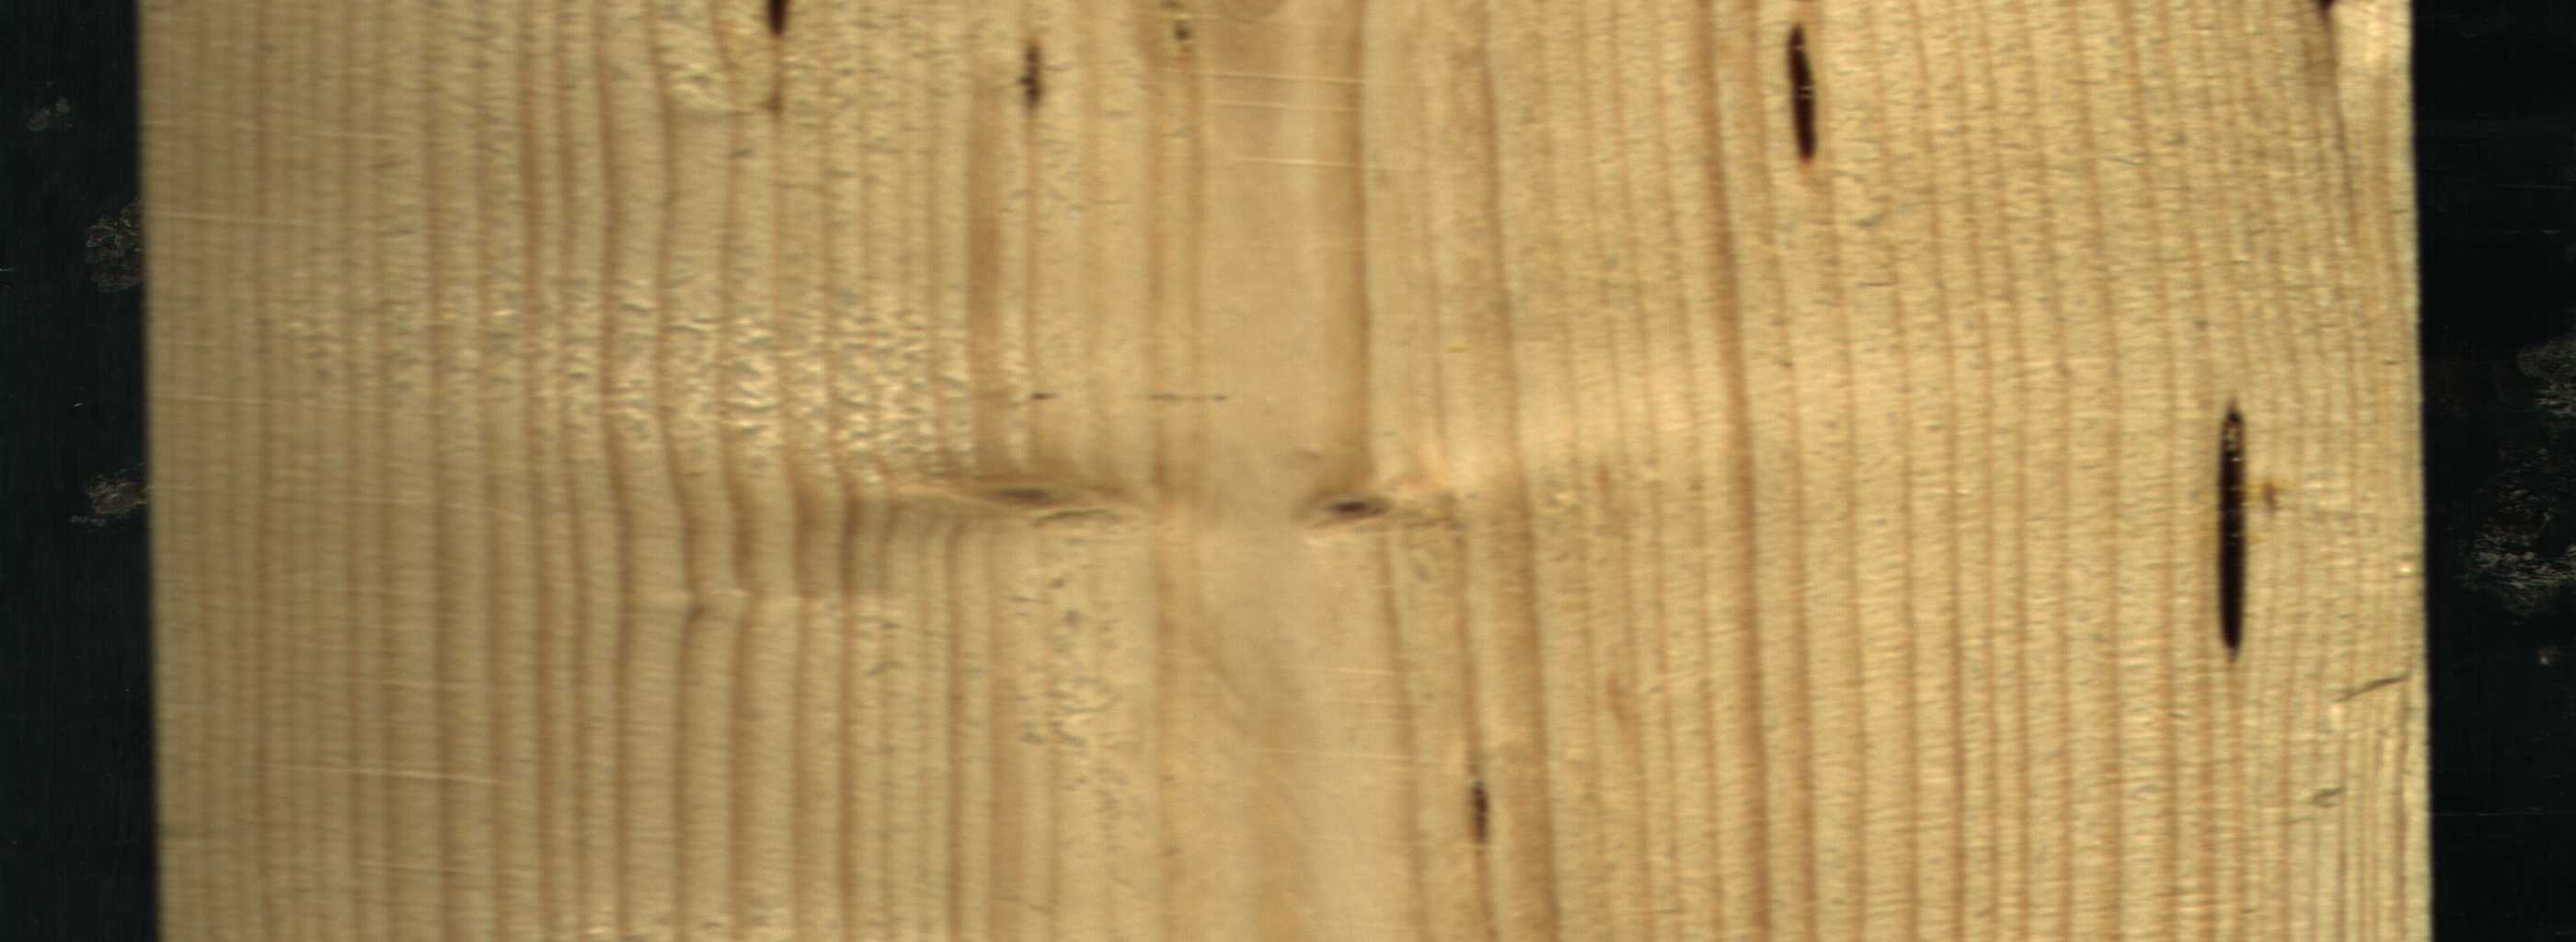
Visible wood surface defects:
resin
resin
resin
resin
resin
resin
Live_Knot
Live_Knot